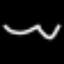
Label: squiggle